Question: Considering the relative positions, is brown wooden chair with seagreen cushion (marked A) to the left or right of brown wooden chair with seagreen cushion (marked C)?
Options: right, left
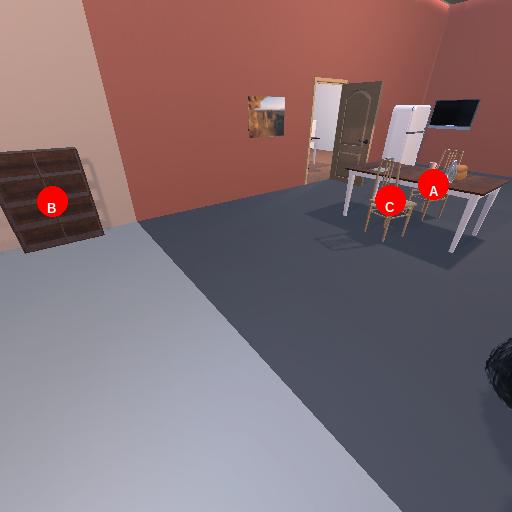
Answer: right